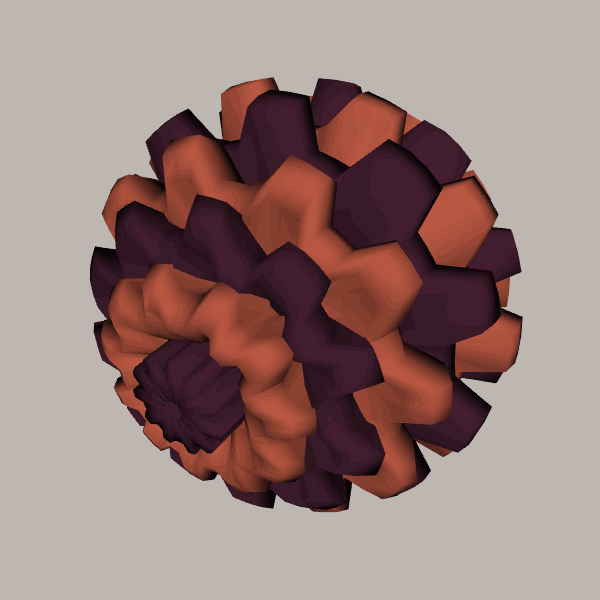
Background: light